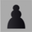
Piece: bP